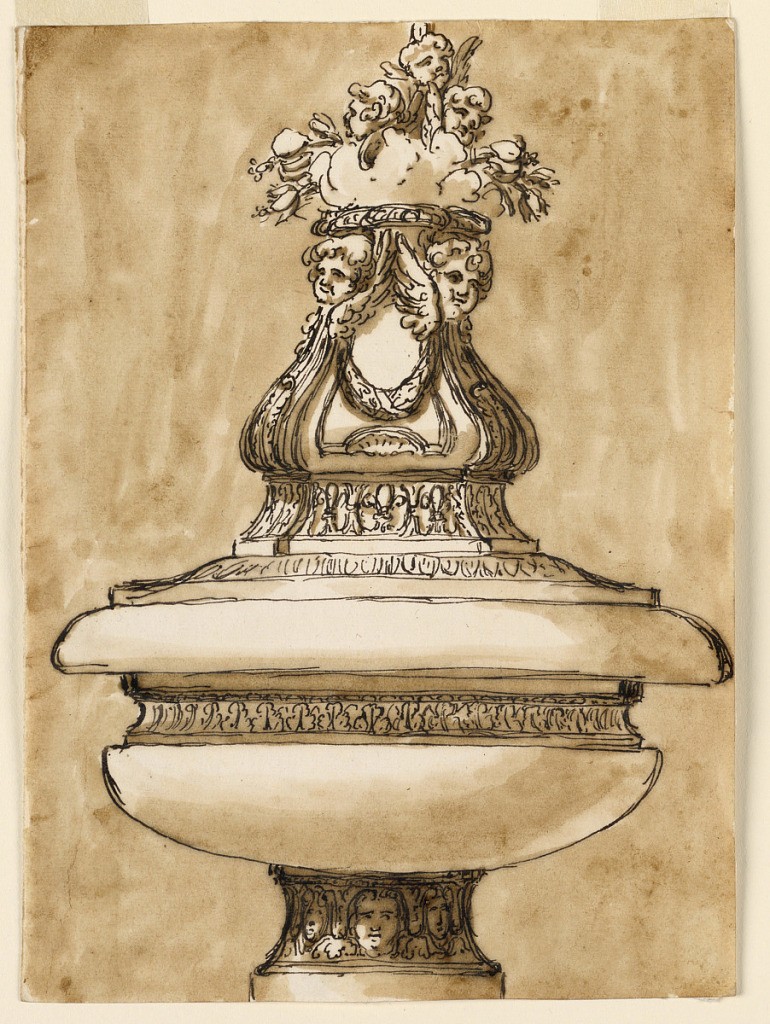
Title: Design for a Baptismal Font
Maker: Giuseppe Barberi, Italian, 1746–1809
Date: ca. 1775
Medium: Pen and brown ink, brush and brown wash on lined off-white laid paper
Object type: Drawing
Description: Below is a plinth and a short shaft, with a row of cherubim. The lower part and the rim of the bowl are separated by moldings with a shorter diameter. The lid has the shape of an angular pedestal with oblique short sides at which cherubim are, above, supporting festoons. On top are three cherubim with lilies in clouds. Usual background.